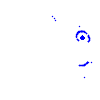
Particle: pion